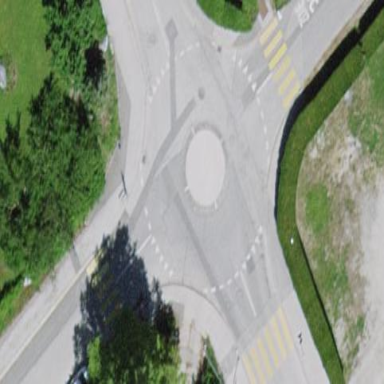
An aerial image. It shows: Residential road with roundabout.